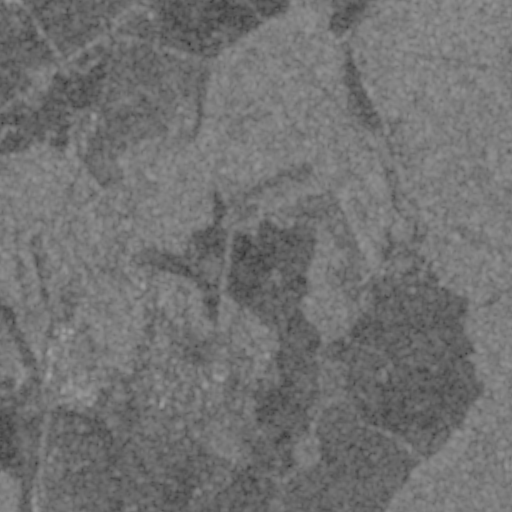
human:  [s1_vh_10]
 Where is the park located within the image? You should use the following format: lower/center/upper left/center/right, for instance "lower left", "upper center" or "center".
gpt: The park is located in the upper right of the image.
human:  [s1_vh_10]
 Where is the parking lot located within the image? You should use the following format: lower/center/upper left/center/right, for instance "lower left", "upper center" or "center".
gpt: The parking lot is located in the center left of the image.
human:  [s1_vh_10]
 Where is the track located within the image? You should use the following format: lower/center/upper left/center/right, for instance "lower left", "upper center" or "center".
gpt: The track is located in the lower center of the image.
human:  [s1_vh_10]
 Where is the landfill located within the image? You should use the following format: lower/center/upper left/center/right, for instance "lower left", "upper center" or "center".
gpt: There is no landfill in the image.

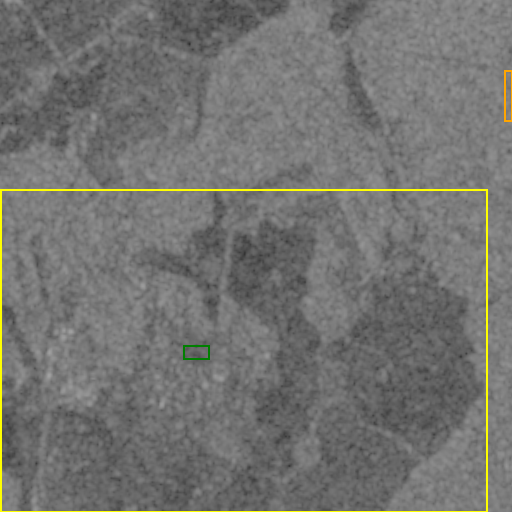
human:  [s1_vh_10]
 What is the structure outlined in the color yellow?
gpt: The structure outlined in yellow is a crop field.
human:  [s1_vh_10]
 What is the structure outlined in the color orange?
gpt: The structure outlined in orange is a park.
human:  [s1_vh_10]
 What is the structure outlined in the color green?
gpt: The structure outlined in green is a track.
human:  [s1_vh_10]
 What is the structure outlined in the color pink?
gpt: There is no pink outline.